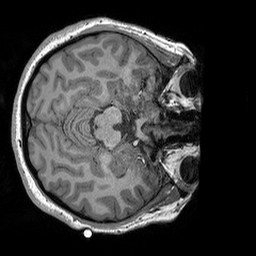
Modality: T1w
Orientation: axial
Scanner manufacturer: siemens
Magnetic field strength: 3 T
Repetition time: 2.3 s
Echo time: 0.00298 s